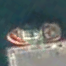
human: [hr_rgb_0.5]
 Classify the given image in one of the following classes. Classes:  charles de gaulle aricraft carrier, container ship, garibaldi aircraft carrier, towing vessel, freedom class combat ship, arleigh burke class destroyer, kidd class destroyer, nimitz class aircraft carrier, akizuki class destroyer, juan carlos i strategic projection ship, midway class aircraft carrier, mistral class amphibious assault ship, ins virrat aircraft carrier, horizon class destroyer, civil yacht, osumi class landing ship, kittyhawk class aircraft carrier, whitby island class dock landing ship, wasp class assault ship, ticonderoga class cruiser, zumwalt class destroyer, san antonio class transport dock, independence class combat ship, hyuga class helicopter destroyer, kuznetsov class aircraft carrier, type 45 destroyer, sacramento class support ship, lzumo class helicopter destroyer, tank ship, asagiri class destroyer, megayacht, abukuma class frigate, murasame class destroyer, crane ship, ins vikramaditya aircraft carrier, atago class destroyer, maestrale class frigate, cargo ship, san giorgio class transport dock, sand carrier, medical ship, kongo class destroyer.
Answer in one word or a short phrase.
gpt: Towing vessel